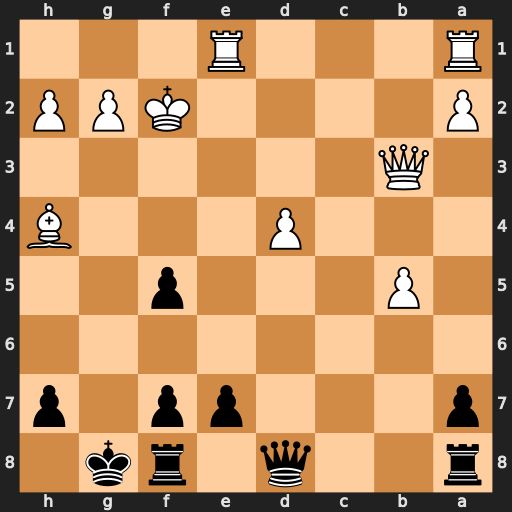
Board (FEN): r2q1rk1/p3pp1p/8/1P3p2/3P3B/1Q6/P4KPP/R3R3
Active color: b
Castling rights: -
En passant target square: -
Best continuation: Qxd4+ Qe3 Qxh4+